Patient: sex F, age 47
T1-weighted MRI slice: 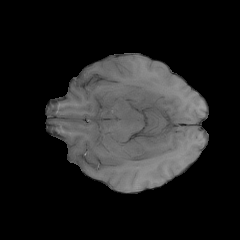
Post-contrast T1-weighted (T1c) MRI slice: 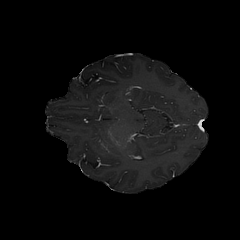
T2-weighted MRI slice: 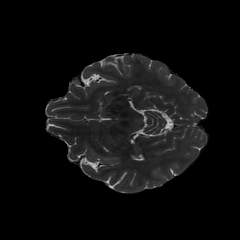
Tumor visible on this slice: yes
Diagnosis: Astrocytoma, IDH-wildtype
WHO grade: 2